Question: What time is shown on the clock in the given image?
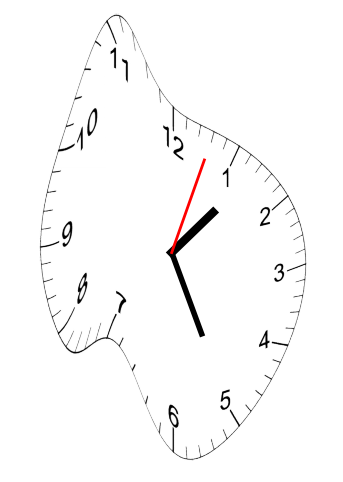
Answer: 01:25:03